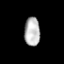
Tissue: prostate
Cell type: T cells
Senescence score: 0.3354
Nuclear area (px): 438
Mean DAPI intensity: 184.062